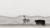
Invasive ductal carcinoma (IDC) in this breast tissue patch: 0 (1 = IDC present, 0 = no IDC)